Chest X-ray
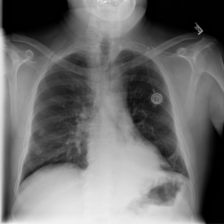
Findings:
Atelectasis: negative
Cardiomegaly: negative
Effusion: negative
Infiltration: negative
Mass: negative
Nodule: negative
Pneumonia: negative
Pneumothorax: negative
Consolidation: positive
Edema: negative
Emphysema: negative
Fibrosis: negative
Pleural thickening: negative
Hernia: negative